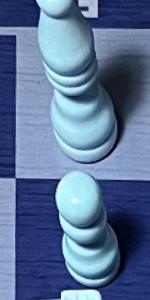
Label: Pawn_White